高一 · 计数
（2020 秋-辽源期末）某中学作为蓝色海洋教育特色学校, 随机抽取 100 名学生, 进行一次海洋知识测试，按测试成绩分组如下：第一组 $[65 ， 70 ）$, 第二组 $[70,75 ）$, 第三组 $[75,80 ）$, 第四组 $[80 ， 85 ）$, 第五组 $[85,90 ） （$ 假设考试成绩均在 $[65 ， 90 ）$ 内）, 得到频率分布直方图如图:

(1) 求测试成绩在 $[80 ， 85 ）$ 内的频率;

(2) 从第三、四、五组同学中用分层抽样的方法抽取 6 名同学组成海洋知识宣讲小组, 定期在校内进行义务宣讲, 并在这 6 名同学中随机选取 2 名参加市组织的蓝色海洋教育义务宣讲队, 求第四组至少有一名同学被抽中的概率.

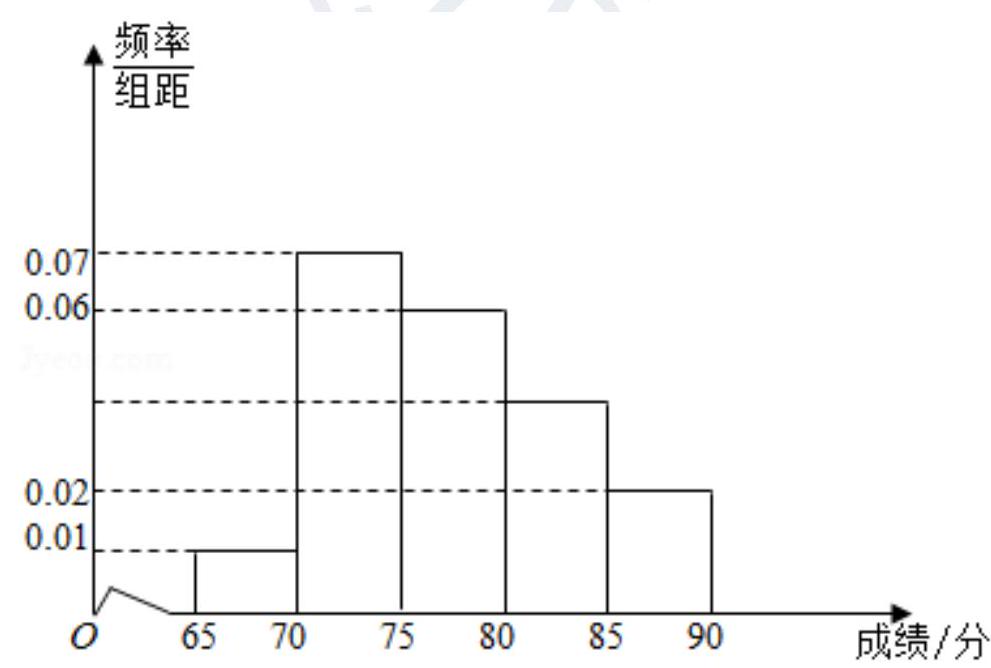
答案: 解：（1）设测试成绩在[80，85）内的频率为 $x$, 根据所给的频率分布直方图可得, $0.01 \times 5+0.07 \times 5+0.06 \times 5+x+0.02 \times 5=1$, 解得 $x=0.2$.

(2) 第三、四、五组同学的数量之比为 $0.3: 0.2: 0.1=3: 2: 1$,故抽取的这 6 名同学中, 第三、四、五组同学的数量分别为 $3,2,1$.在这 6 名同学中随机选取 2 名参加市组织的蓝色海洋教育义务宣讲队, 所有的抽法共有 $C_{6}^{2}=15$ 种,而第四组至少有一名同学被抽中的抽法有 $C_{2}^{1} \cdot C_{4}^{1}+C_{2}^{2}=9$ 种,第四组至少有一名同学被抽中的概率为 $\frac{9}{15}=\frac{3}{5}$.